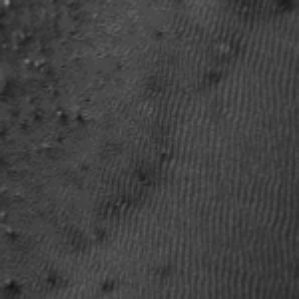
Label: frost